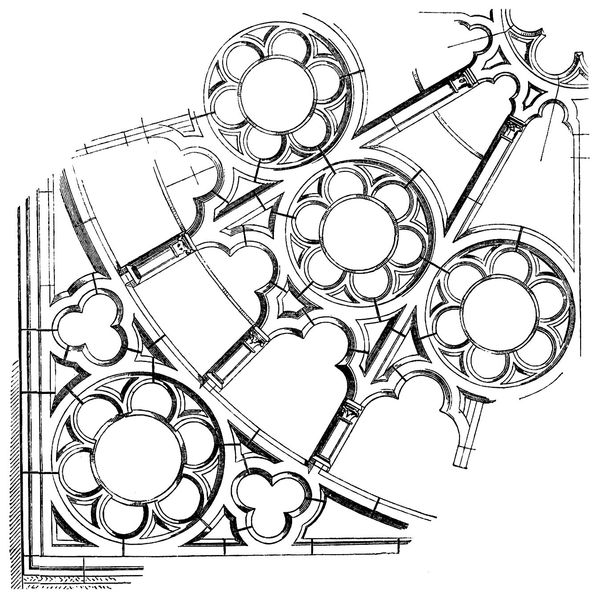
Titel: Saint-Germain-en-Laye, königliche Schlosskapelle
Künstler: Philibert de L’Orme
Standort: Saint-Germain-en-Laye (EU - F - Ile-de-France)
Schlagwörter: weiß, ausschnitt, blumen, fenster, glas, hell, schwarz, skizze, zeichnung, blüte, muster, architektur, rahmen, kirche, gotik, kreis, rund, bogen, linien, rundbogen, detail, symmetrie, ornamente, striche, bögen, fugen, schwarz-weiß, kreise, entwurf, gotisch, rosette, plan, verzeirung, klee, rosetten, maßwerk, säulenordnung, radial, kirchenfenster, viertel, rosettenfenster, zirkel, dreipassbogen, steinblumen, zirkelschläge, architel